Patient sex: M
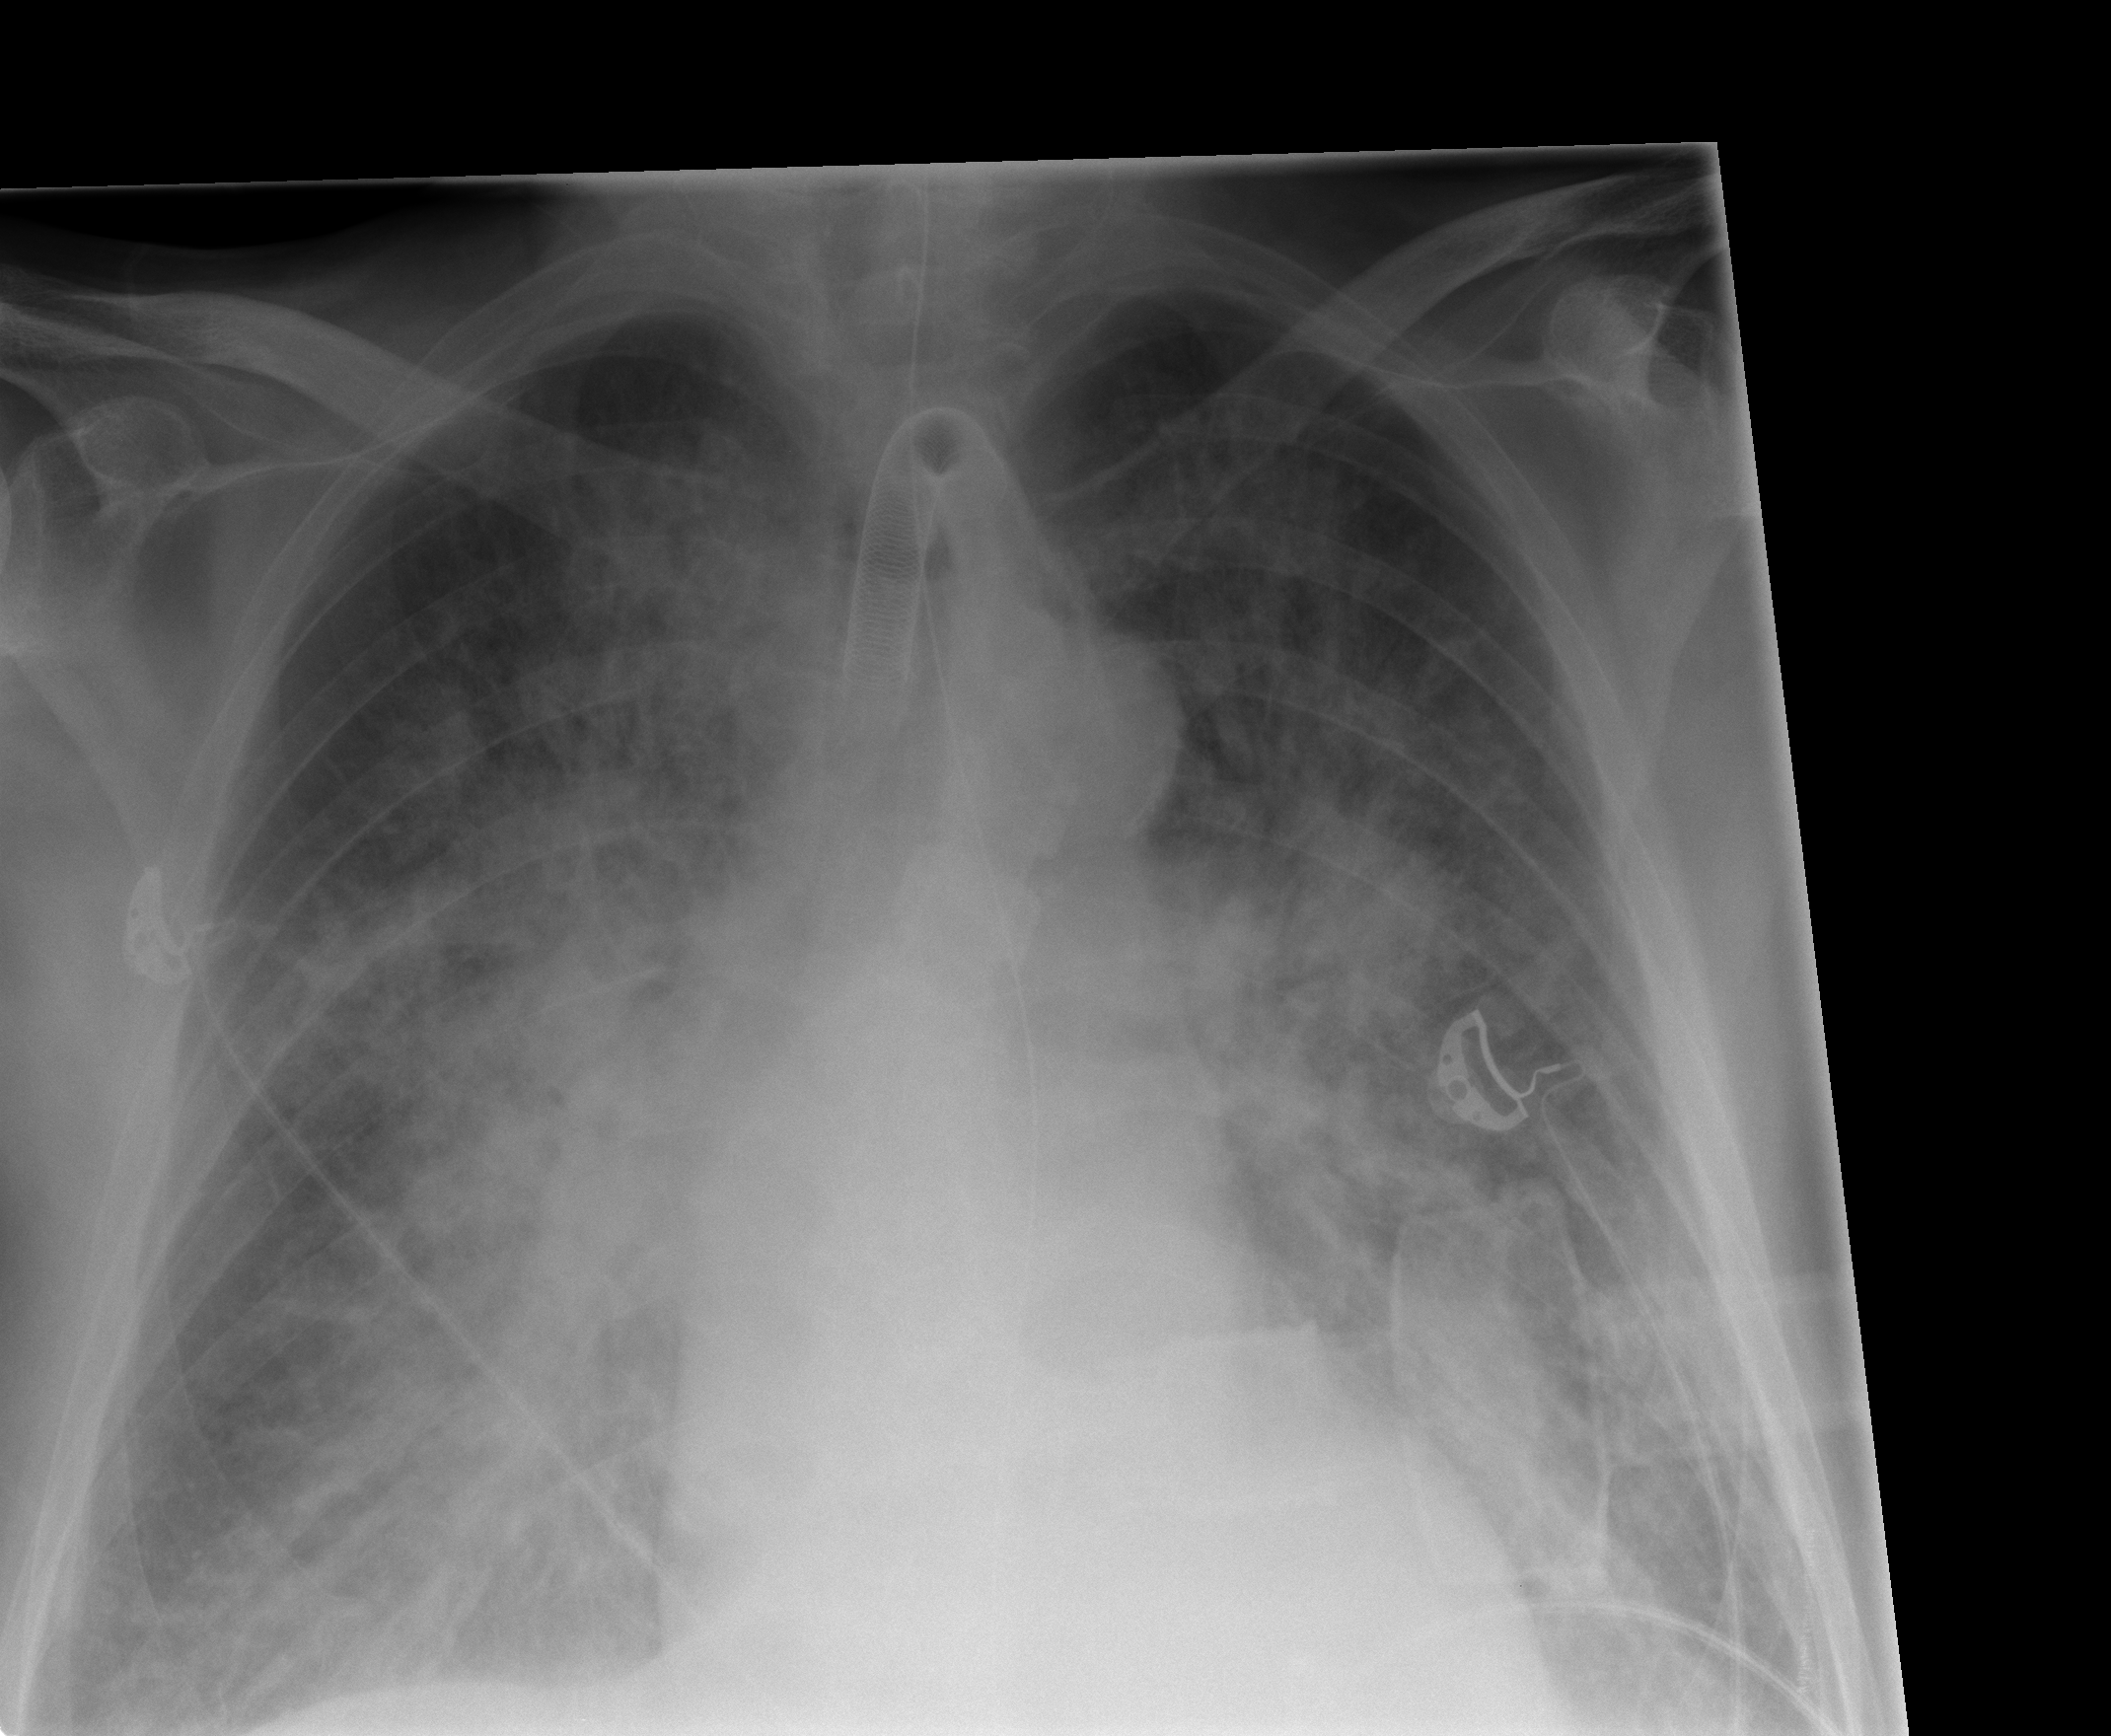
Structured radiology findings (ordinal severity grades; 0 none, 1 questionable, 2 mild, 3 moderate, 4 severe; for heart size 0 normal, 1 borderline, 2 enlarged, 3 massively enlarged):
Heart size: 0
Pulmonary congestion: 3
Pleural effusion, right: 2
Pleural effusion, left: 2
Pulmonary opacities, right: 3
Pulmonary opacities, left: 3
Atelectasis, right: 2
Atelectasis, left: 2